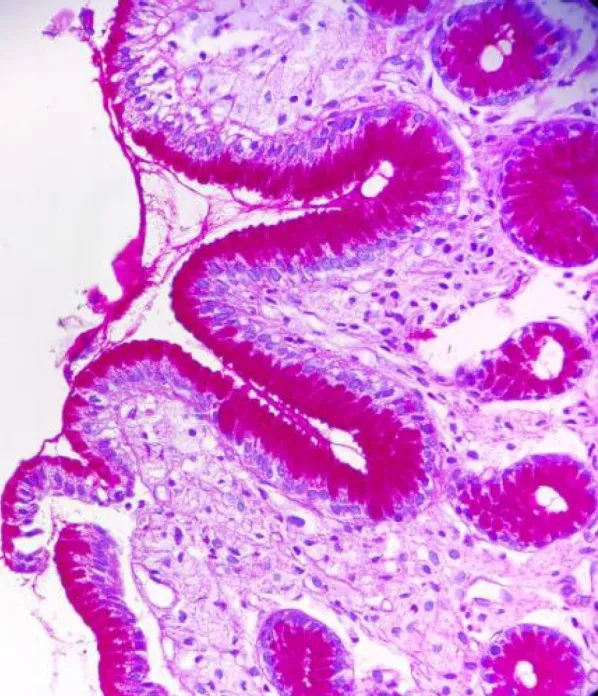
Xanthoma cells are PAS negative (40 X).
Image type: pathology (pas)